Question: I'm stuck with this: I have a ViewGroup that hosts few Views. All Views has layout parameters: match_parent/match_parent. Views can be placed one over another like on the picture.
On touch event View should be selected (if tap happend over its filled rectangle) and only one View can be selected per time.
What is the best way to implement this?

code in View:
'''
@Override
public boolean onTouchEvent(MotionEvent event) {
float eventX = event.getX();
float eventY = event.getY();
// if it's over filled area
if (mBounds.contains((int)eventX, (int)eventY)) {
// set current view selected or perform other stuff
// also at this moment we need to unselect all siblings
mGestureDetector.onTouchEvent(event);
return true;
} else {
setSelected(false);
return false;
}
}
'''
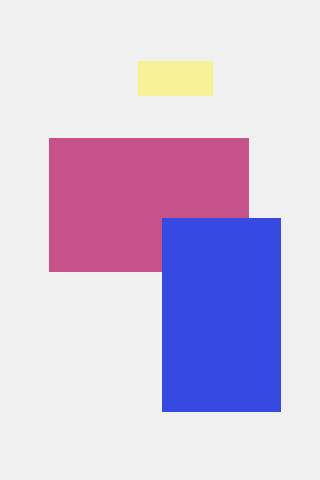
Answer: Create a field representing the current child 'View' selected in the custom 'ViewGroup'. When you encounter a touch event then check if you have a previous 'View' selected and if it is by any chance the same view. If it isn't then uncheck the previous view and make it point to the current one. I'm guessing that the code posted is for a child view, in this case you could create a callback interface where the parent 'ViewGroup' implements the interface that will be called each time a view gets selected. Below is a small template:
'''
@Override
public boolean onTouchEvent(MotionEvent event) {
float eventX = event.getX();
float eventY = event.getY();
// if it's over filled area
if (mBounds.contains((int)eventX, (int)eventY)) {
mListener.onViewSelected(this);
// set current view selected or perform other stuff
// also at this moment we need to unselect all siblings
mGestureDetector.onTouchEvent(event);
return true;
} else {
setSelected(false);
return false;
}
}
'''
and in the parent 'ViewGroup':
'''
public class NiceViewGroup extends ViewGroup implements OnViewSelected {
private View mCurrentSelectedView = null;
public void onViewselected(View selected) {
if (mCurrentSelectedView == null || mCurrentSelectedView == selected) {
return;
} else {
mCurrentSelectedView.unselectView();
mCurrentSelectedView = selected;
}
}
'''
Of course you would have to pass as the listener the parent 'ViewGroup' when you create the child views.